Question: My problem is the button are shown but irresponsive. Even the textfields. In the image below, textfield 1 and 2 and buttons 1 and 2 do not get touch event. But other textfields above got touches. The problem occurs when tapping on a text field shows the keyboard. But before keyboard appears, all the textfield were active and buttons were responsive.
The UI hierarchy is,
'''
UIScrollView (cyan)
|---UIView (blue)
|--- All other views (text field, buttons)
'''
At first cyan and blue views are of equal size. All the textfields and button views are drawn in the UIView. So when keyboard appears I resize the views. Though earlier UIView and UIScrollview have the same area, after keyboard shown, the blue UIView becomes smaller, but its subViews (button, text fields) is outside its area. They are shown, but receive no touch events.
The size of blue view (UIView) is not much important to me. I need at least that the buttons and text field get the touch events. If I disable autoresizing for UIView (blue view) then it solves the problem.
My confusion is the components are shown but why not responding to events?

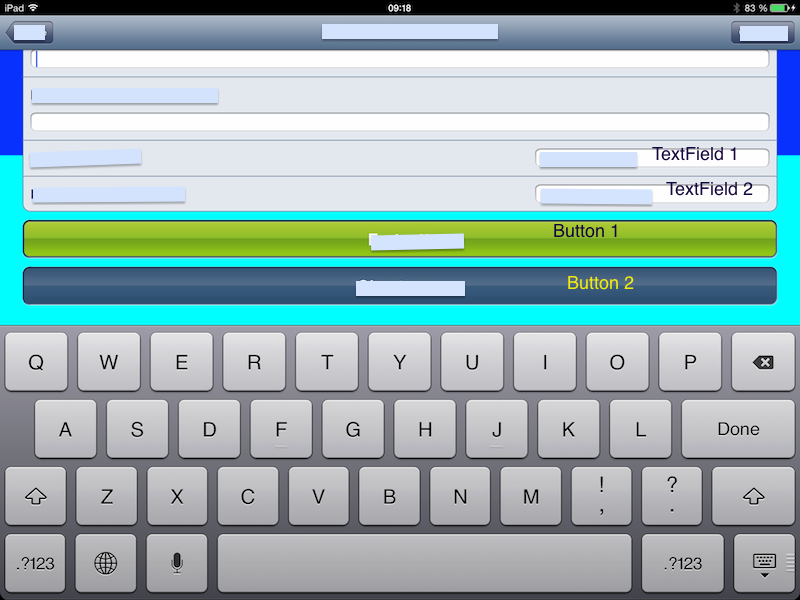
Answer: Your problem is the blue view. If a subview is bigger than it's superview, the other parts (which are not on the superview) of the subview does not respond to touch events. You should improve your resizing, when the keyboard appears.